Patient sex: M
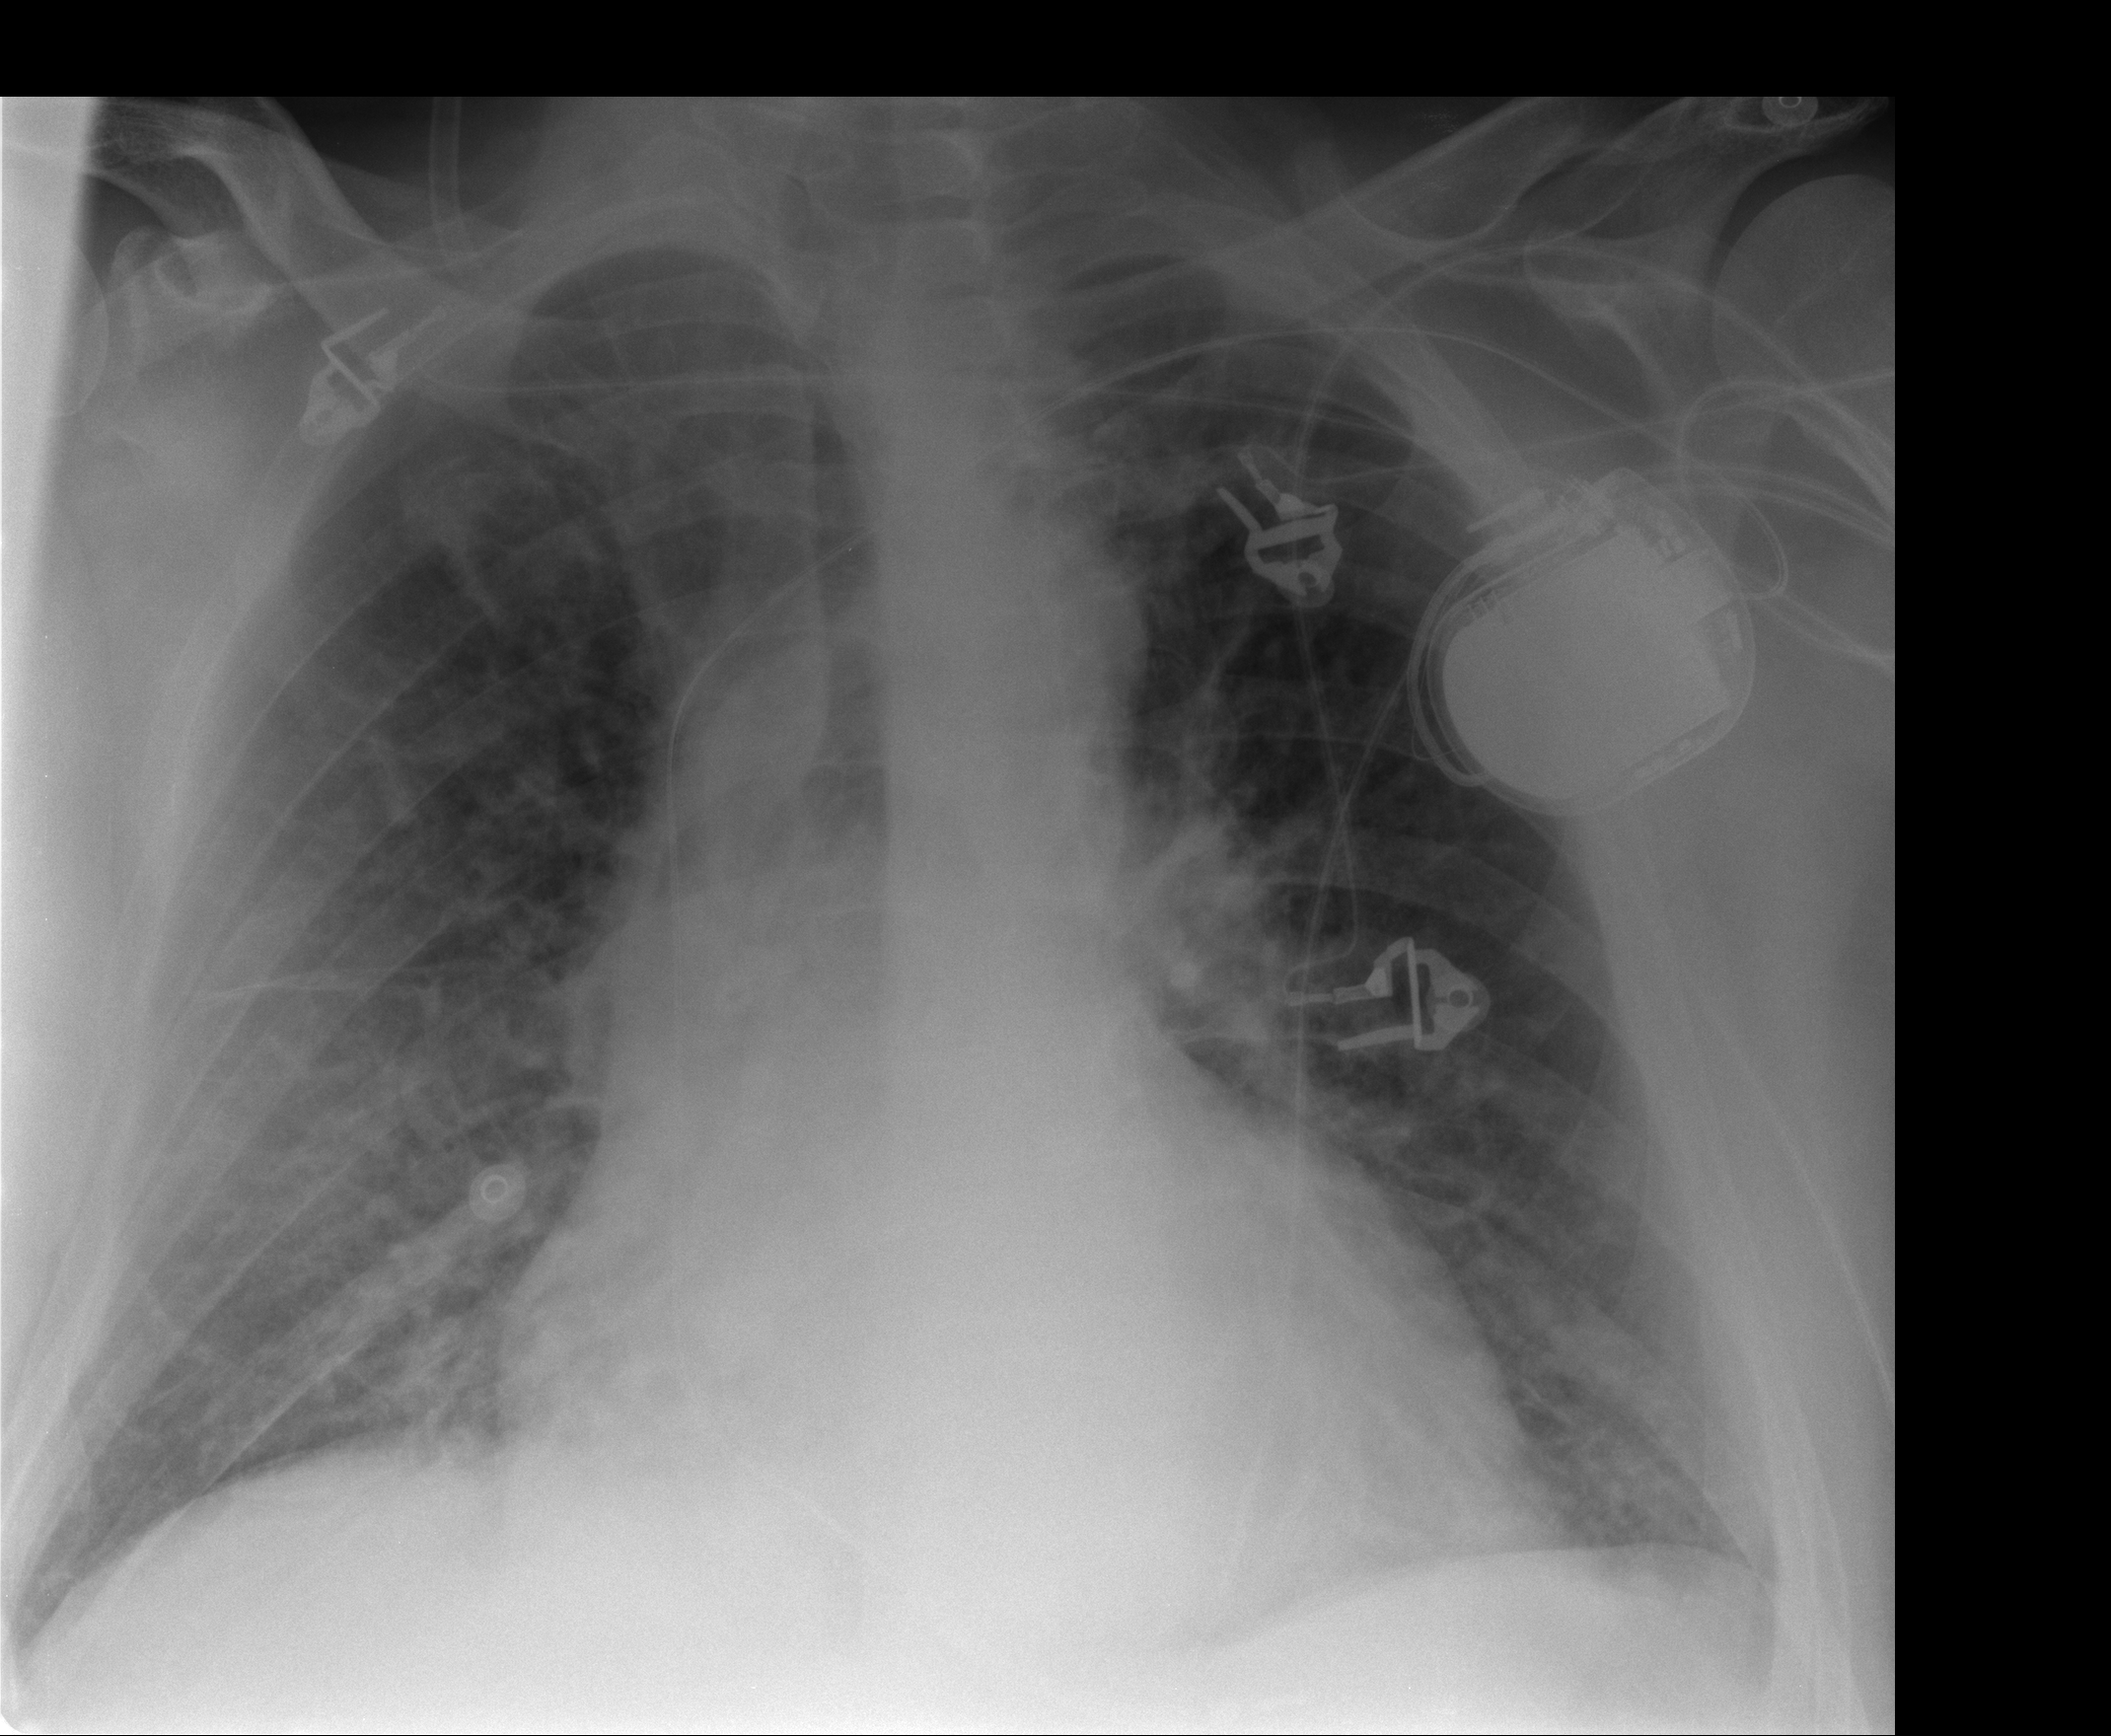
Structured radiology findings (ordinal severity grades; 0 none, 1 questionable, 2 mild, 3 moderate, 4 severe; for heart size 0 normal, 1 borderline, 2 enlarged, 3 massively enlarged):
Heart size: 2
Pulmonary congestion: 2
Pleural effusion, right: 0
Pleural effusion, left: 0
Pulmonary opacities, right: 2
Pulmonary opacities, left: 1
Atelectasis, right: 1
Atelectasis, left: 1